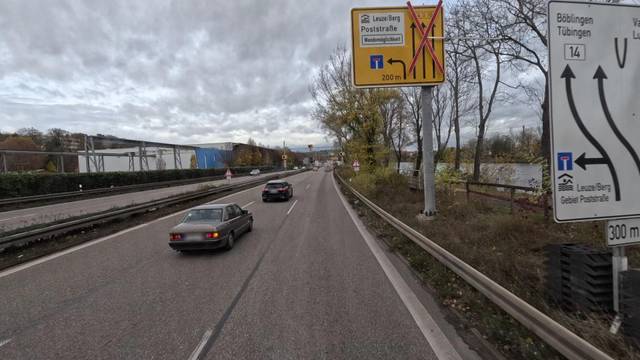
Region: Germany
Coordinates: 48.792, 9.219